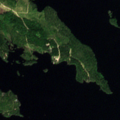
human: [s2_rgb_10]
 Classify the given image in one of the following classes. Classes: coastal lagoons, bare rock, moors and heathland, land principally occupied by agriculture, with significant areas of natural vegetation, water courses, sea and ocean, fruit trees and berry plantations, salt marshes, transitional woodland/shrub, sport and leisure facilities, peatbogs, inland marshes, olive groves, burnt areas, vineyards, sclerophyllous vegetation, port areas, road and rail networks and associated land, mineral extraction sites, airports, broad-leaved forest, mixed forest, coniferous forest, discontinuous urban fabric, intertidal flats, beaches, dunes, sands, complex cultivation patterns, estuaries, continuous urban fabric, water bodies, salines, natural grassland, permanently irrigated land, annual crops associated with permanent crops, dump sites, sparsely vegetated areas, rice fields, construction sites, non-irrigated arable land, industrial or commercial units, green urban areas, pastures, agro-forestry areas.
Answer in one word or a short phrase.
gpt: coniferous forest, mixed forest, water bodies